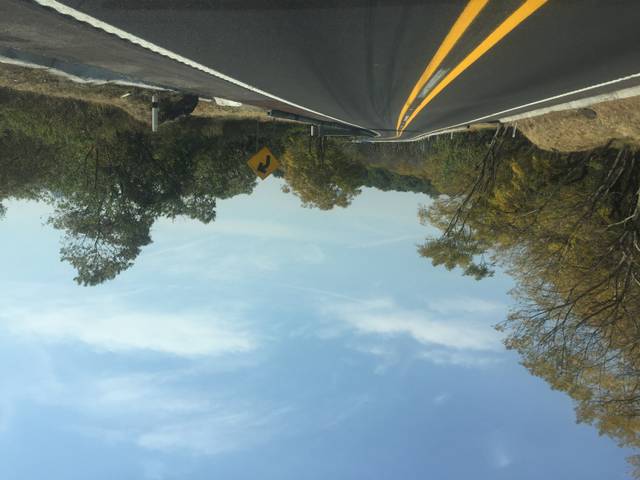
Region: Mexico
Coordinates: 18.997, -99.124